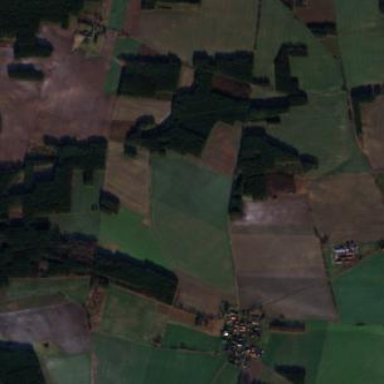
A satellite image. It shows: Picturesque farmland scene.